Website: macys
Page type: billing-address
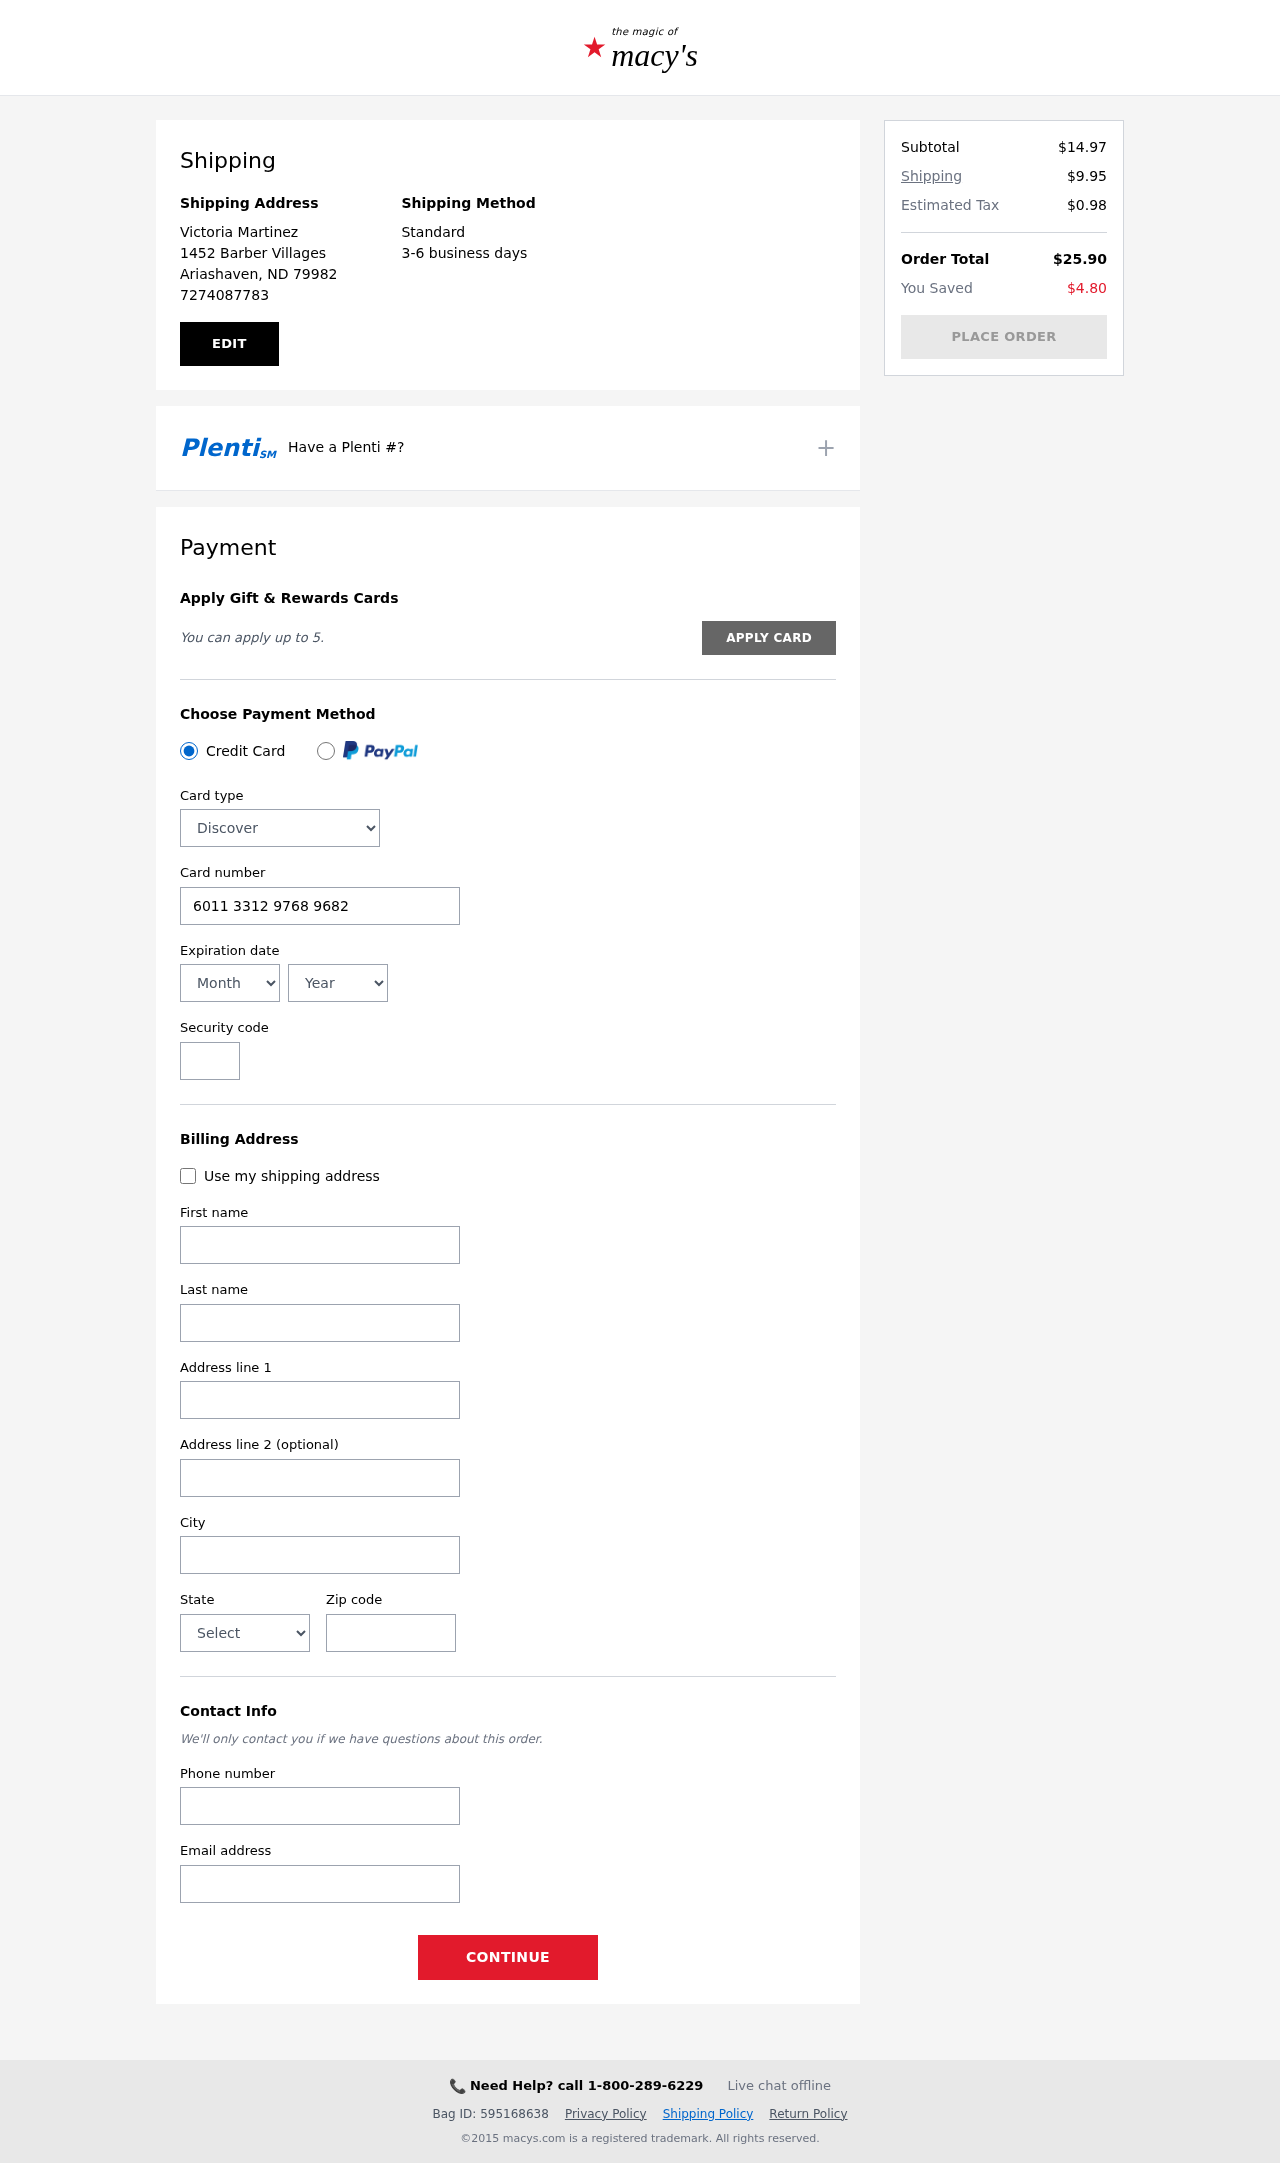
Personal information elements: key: PII_CARD_CVV
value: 048
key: PII_CARD_EXPIRY_MONTH
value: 07
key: PII_CARD_EXPIRY_YEAR
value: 28
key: PII_CARD_NUMBER
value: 6011 3312 9768 9682
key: PII_CARD_TYPE
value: Discover
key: PII_CITY
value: Ariashaven
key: PII_CITY_STATE_ZIP
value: Ariashaven, ND 79982
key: PII_EMAIL
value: victoria_martinez@hotmail.com
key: PII_FIRSTNAME
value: Victoria
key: PII_FULLNAME
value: Victoria Martinez
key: PII_LASTNAME
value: Martinez
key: PII_PHONE
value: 7274087783
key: PII_POSTCODE
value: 79982
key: PII_STATE
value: North Dakota
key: PII_STREET
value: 1452 Barber Villages
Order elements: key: ORDER_SUBTOTAL
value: $14.97
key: ORDER_SHIPPING_COST
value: $9.95
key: ORDER_TAX
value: $0.98
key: ORDER_TOTAL
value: $25.90
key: ORDER_SAVINGS
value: $4.80